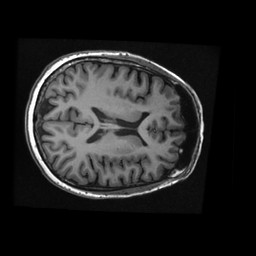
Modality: T1w
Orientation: axial
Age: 48
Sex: female
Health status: healthy
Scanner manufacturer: ge
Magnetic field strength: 3 T
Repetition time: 0.00834 s
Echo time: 0.003104 s